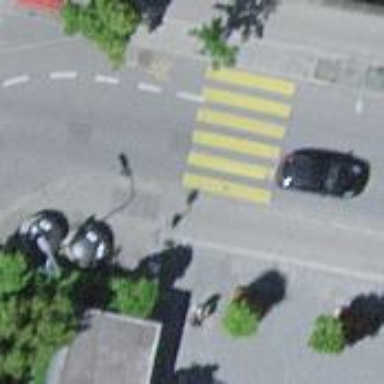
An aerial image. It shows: Uncontrolled road crossing with markings.